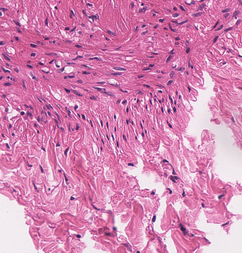
Tumor epithelial tissue: no
Tumor-associated stroma tissue: yes
Normal tissue: no